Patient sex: M
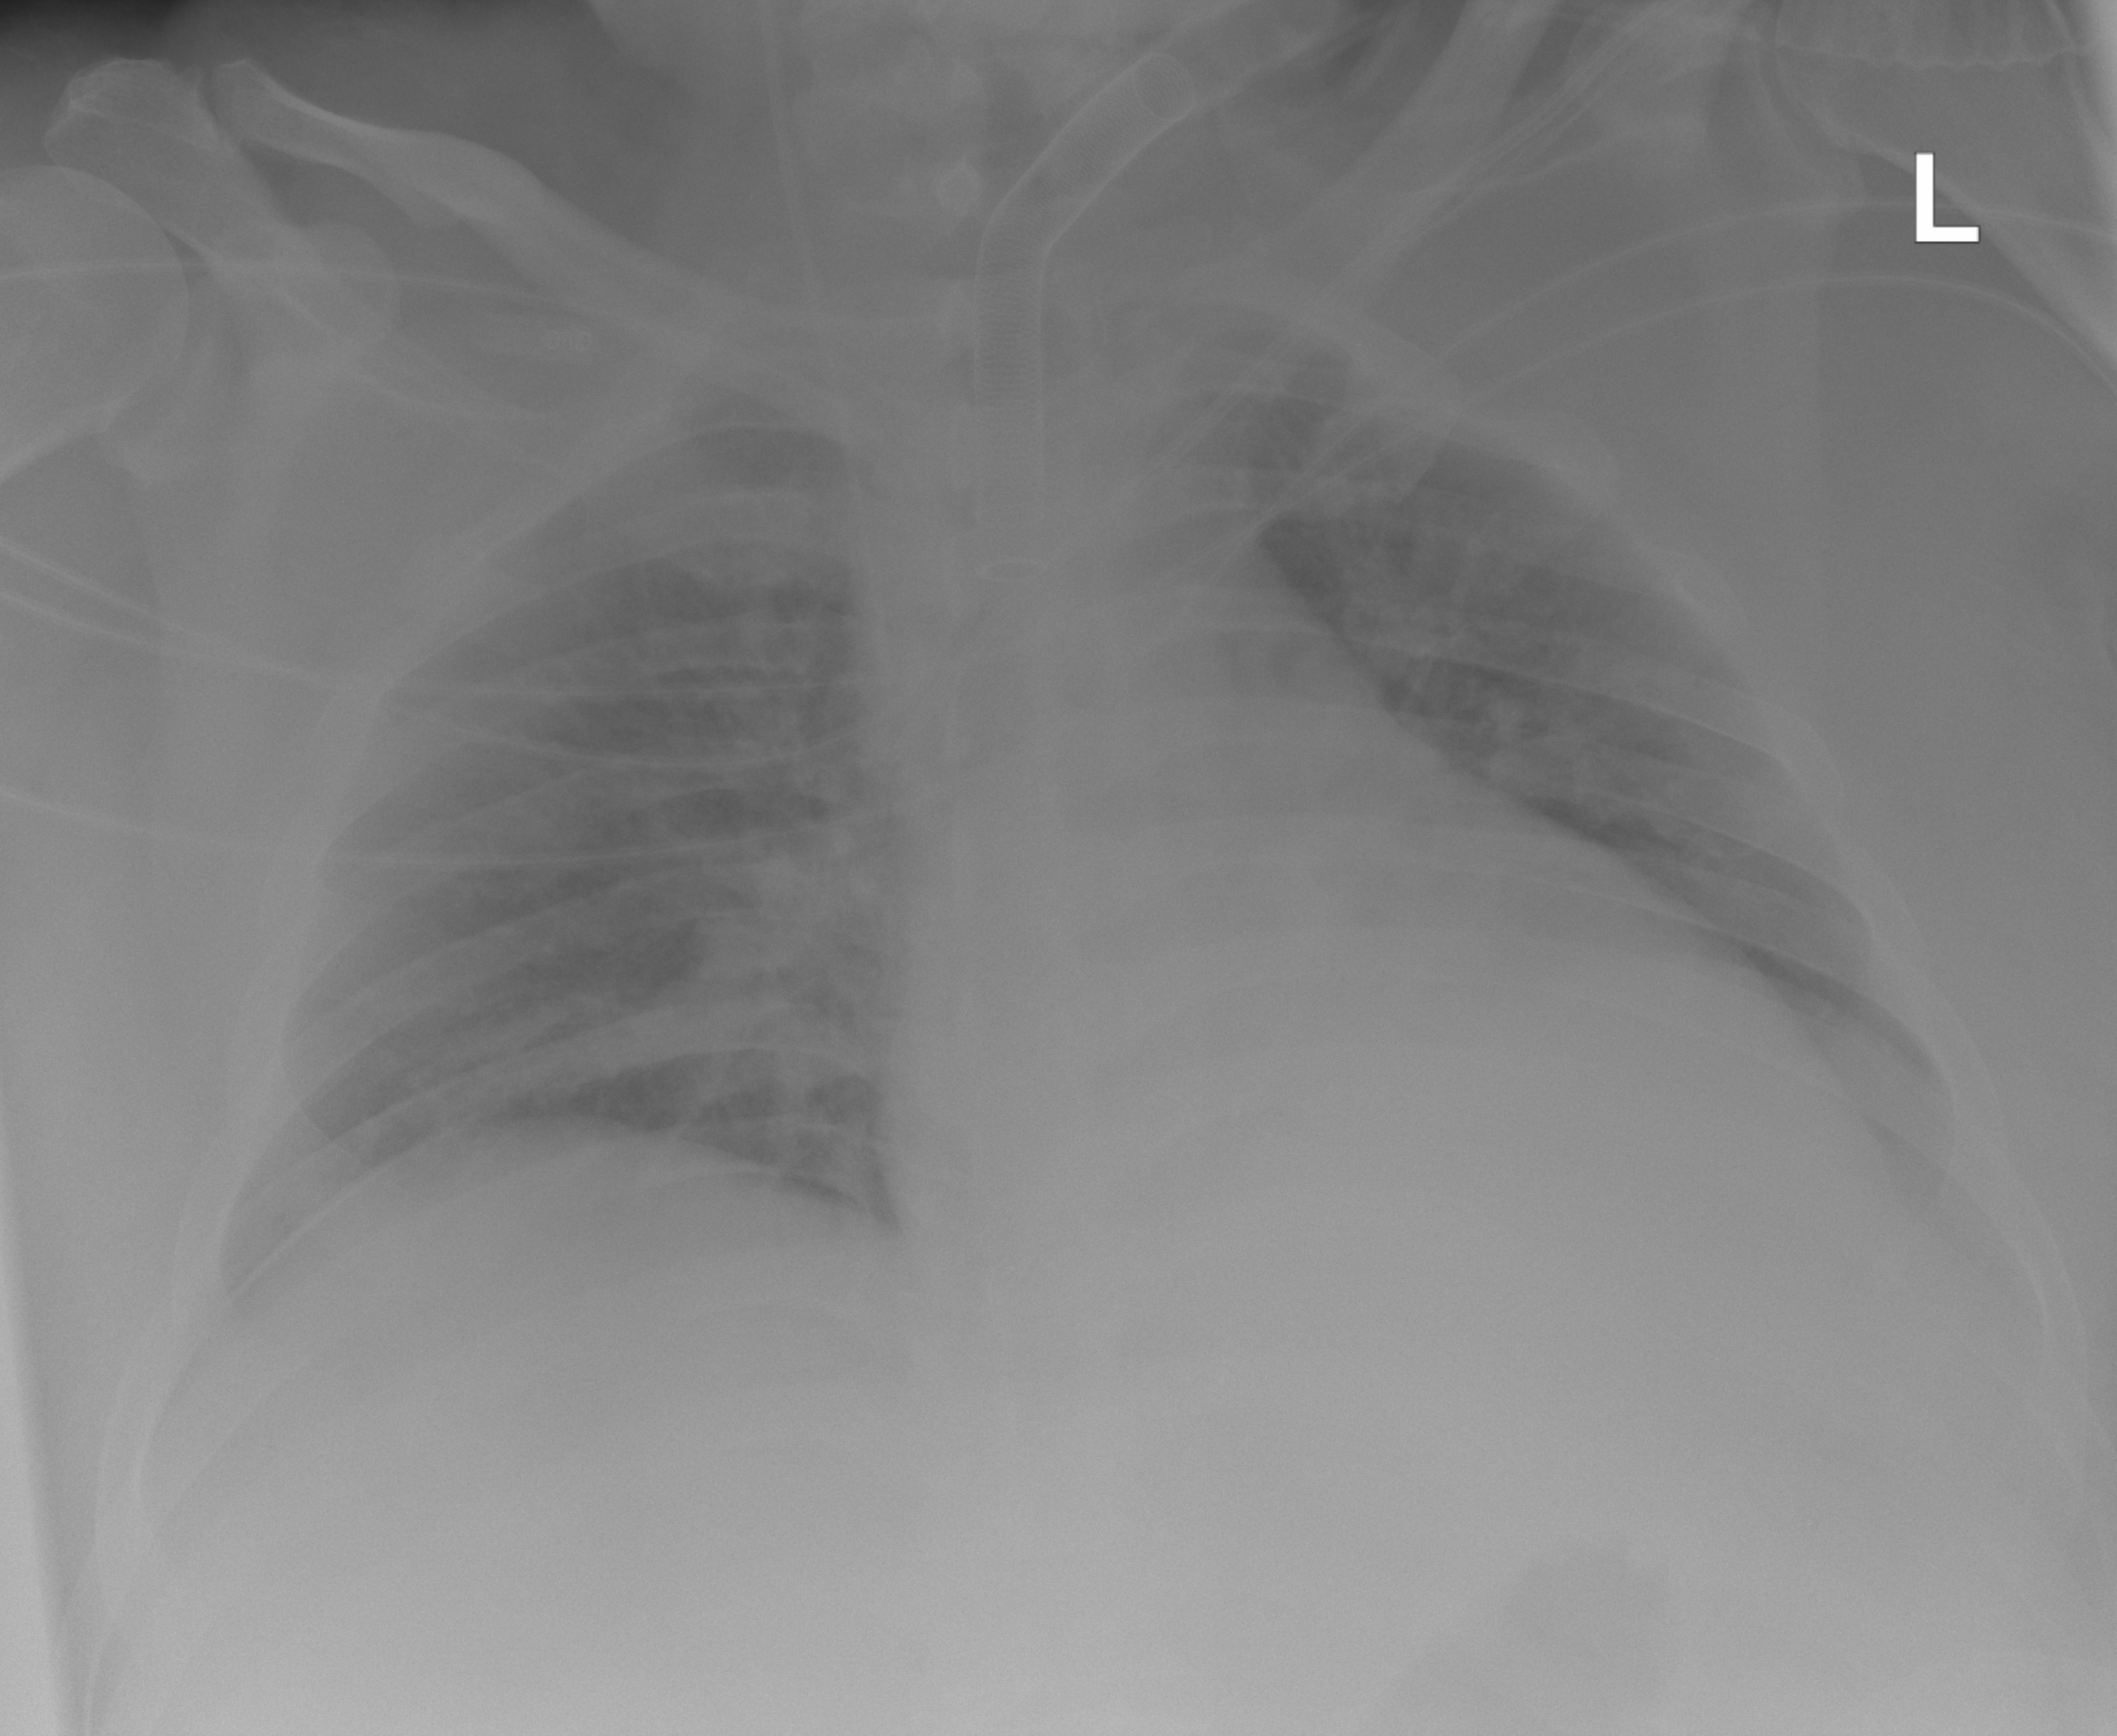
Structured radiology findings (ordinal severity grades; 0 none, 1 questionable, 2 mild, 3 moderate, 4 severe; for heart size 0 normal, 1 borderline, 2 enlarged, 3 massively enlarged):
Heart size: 2
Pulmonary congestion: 2
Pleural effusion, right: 0
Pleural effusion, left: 2
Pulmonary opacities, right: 0
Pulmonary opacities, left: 0
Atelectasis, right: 0
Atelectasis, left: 2